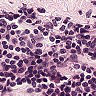
Metastatic tissue present: no